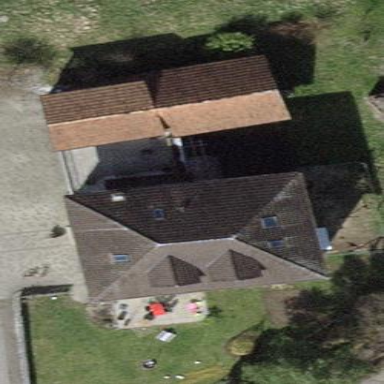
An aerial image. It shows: Simple house.